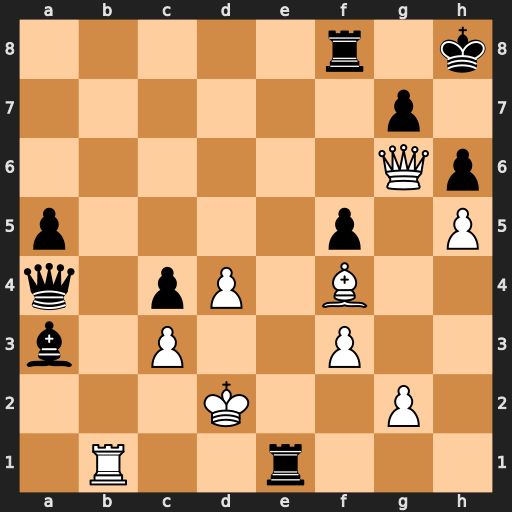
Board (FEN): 5r1k/6p1/6Qp/p4p1P/q1pP1B2/b1P2P2/3K2P1/1R2r3
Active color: w
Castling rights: -
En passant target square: -
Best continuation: Rxe1 Bb4 cxb4